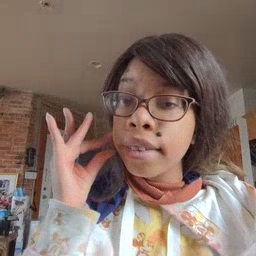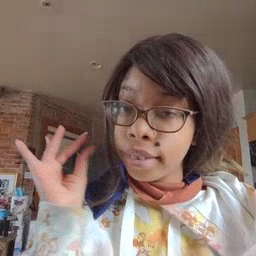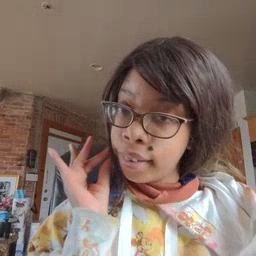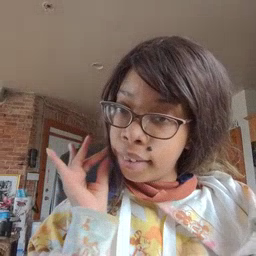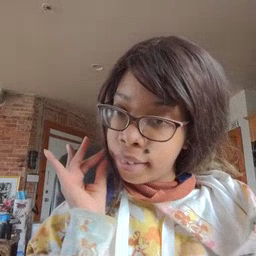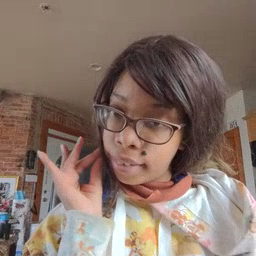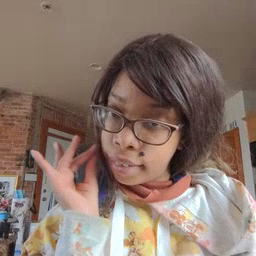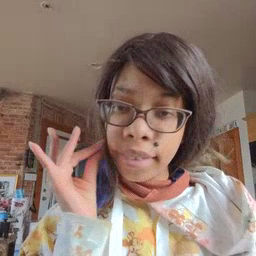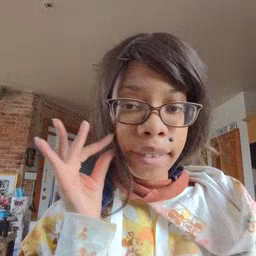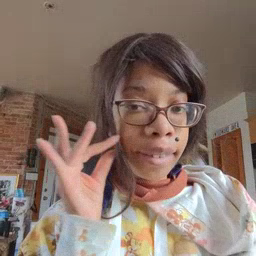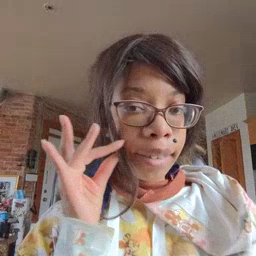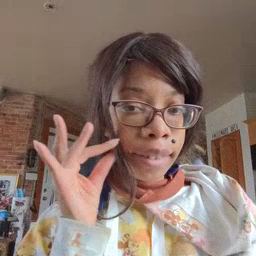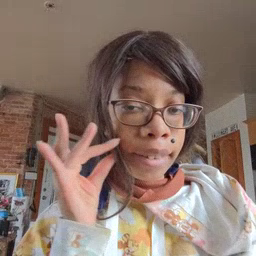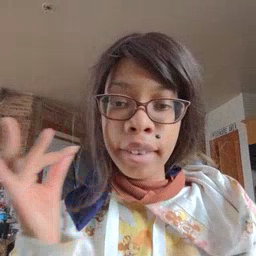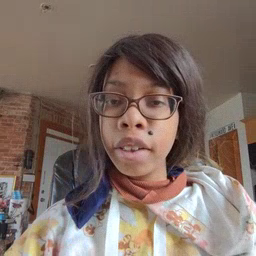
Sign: kitty